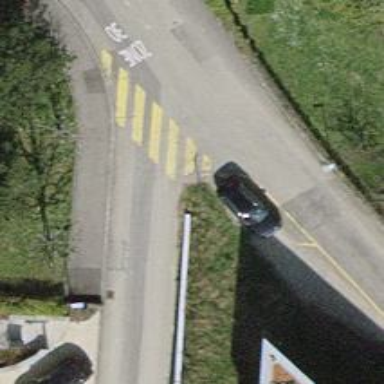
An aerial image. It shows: Zebra crossing on the road.